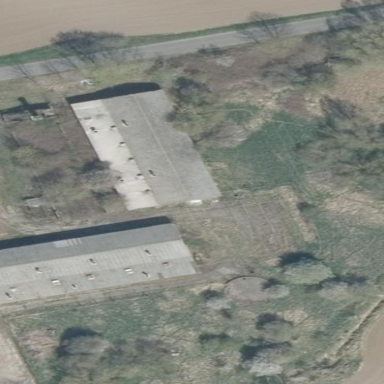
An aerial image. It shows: Farm auxiliary building.